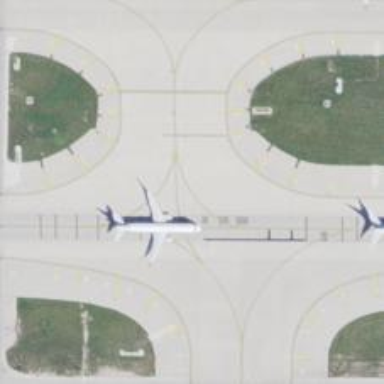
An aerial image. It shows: Image of taxiway at airport.